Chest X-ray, PA view. Patient: 45 years old, sex F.
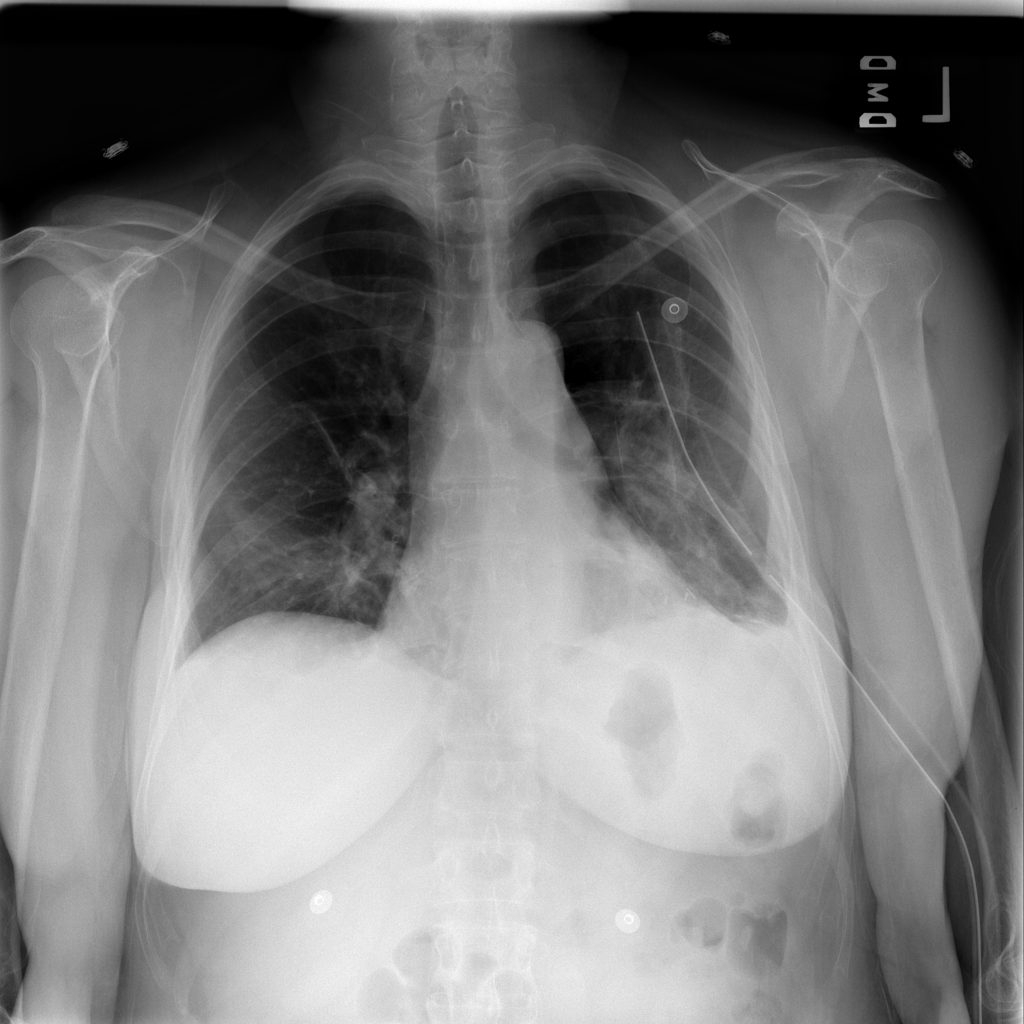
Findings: Atelectasis